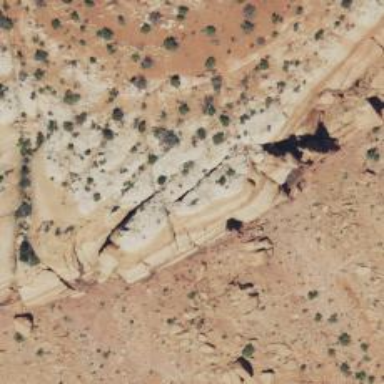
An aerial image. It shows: Crag suitable for climbing located at the edge of cliff.